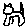
Label: cat